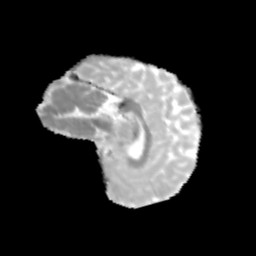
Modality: MD
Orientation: sagittal
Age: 9
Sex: male
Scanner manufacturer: siemens
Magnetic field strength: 3 T
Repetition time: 3.8 s
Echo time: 0.07 s